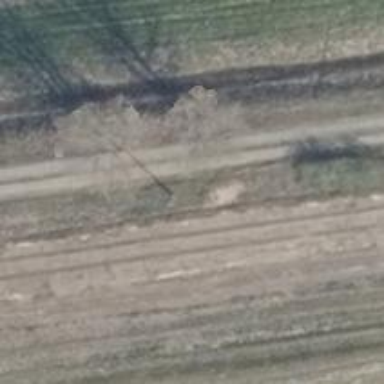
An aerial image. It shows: Power pole.